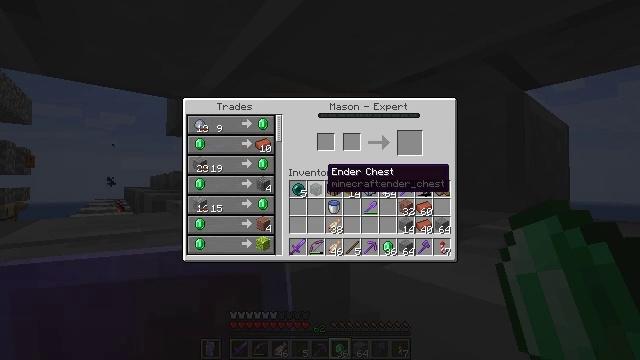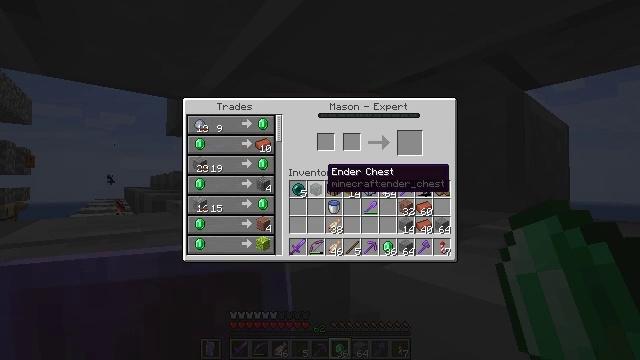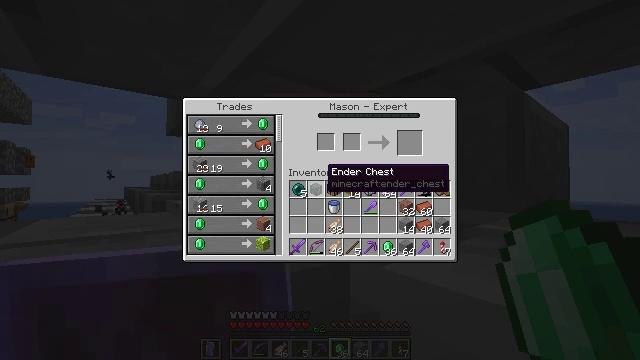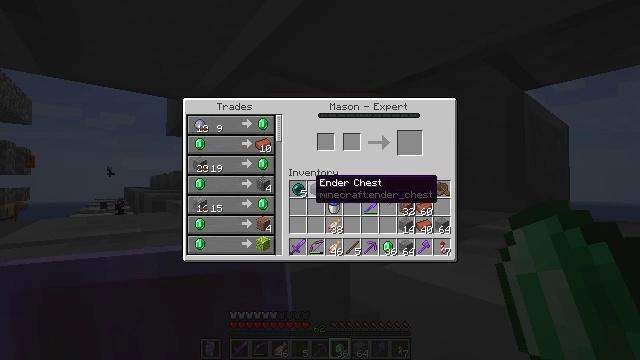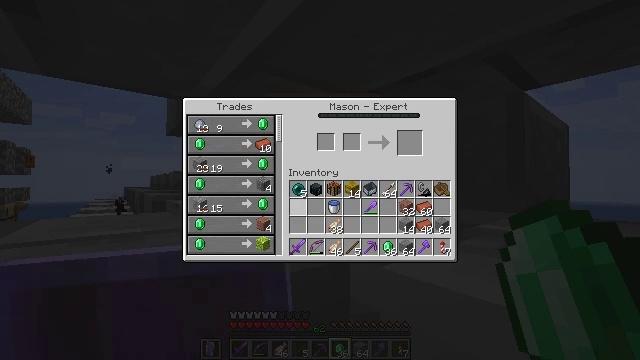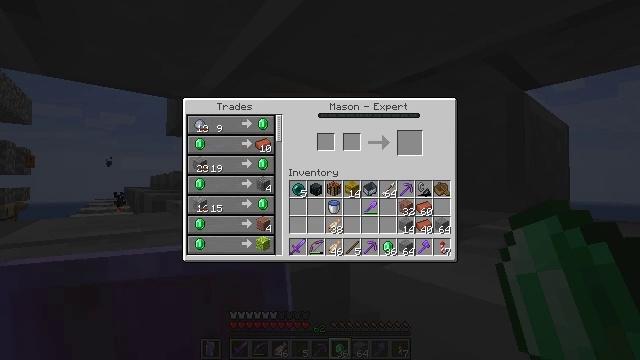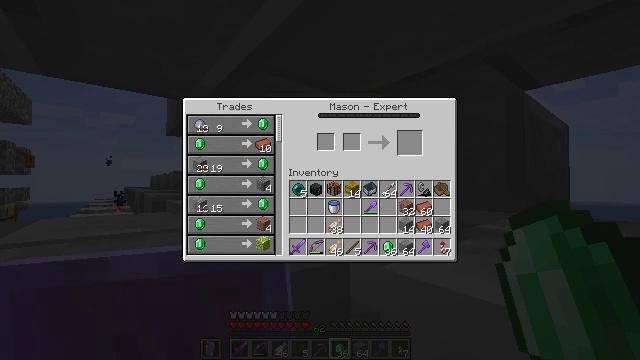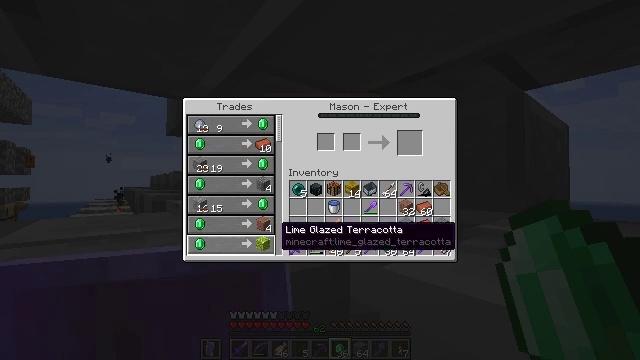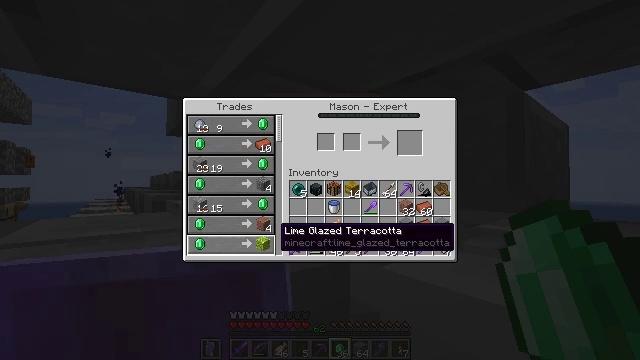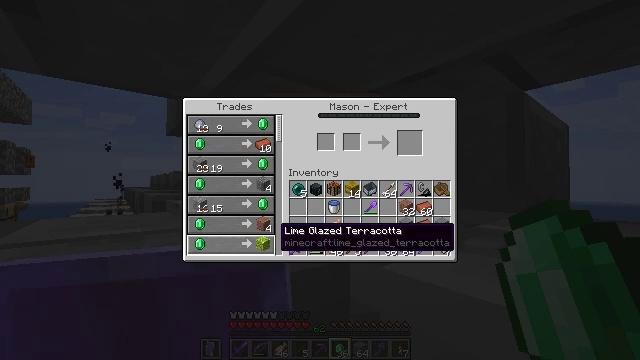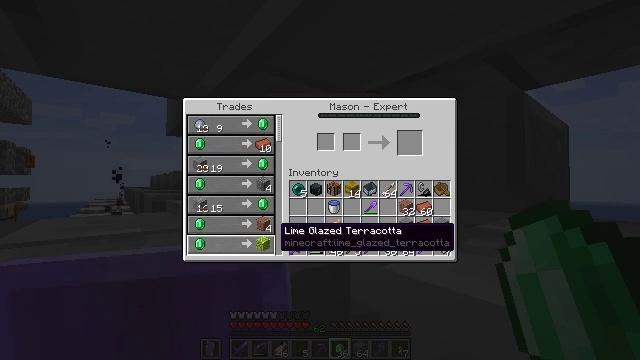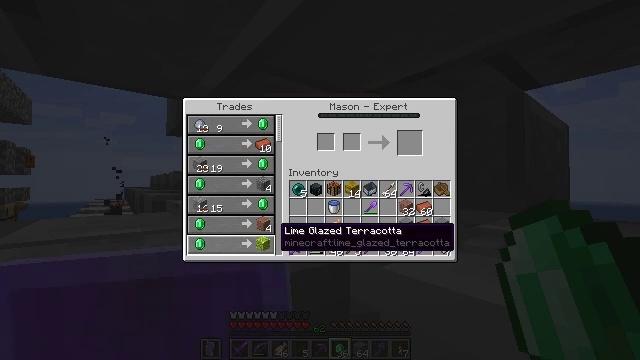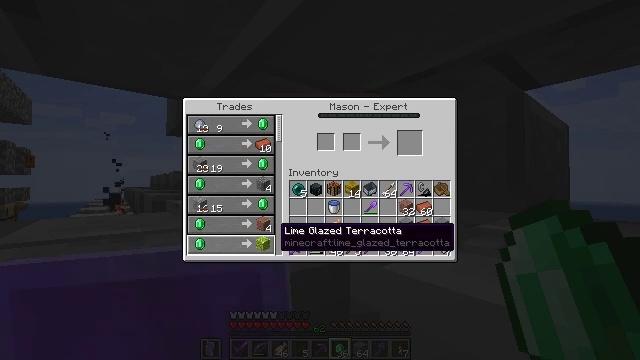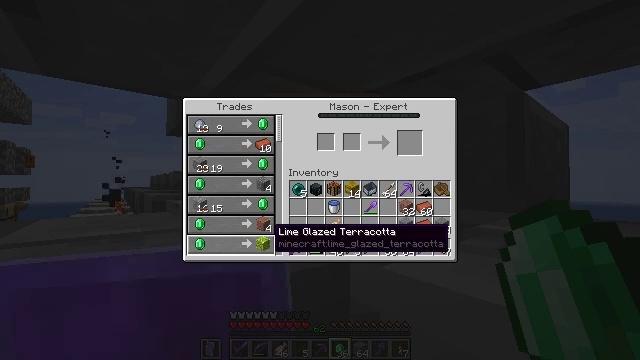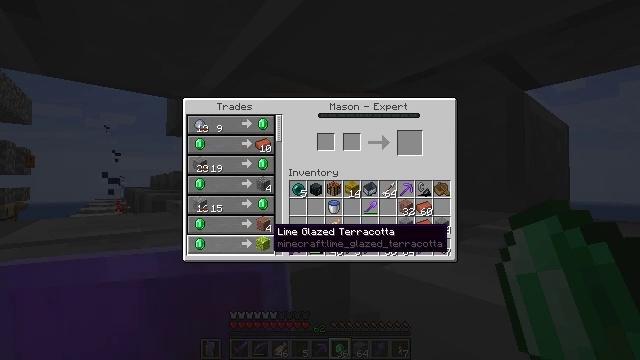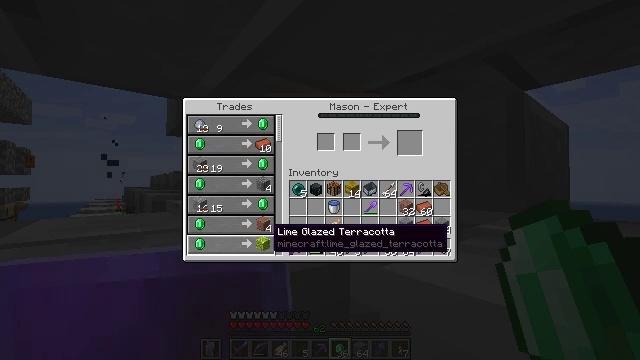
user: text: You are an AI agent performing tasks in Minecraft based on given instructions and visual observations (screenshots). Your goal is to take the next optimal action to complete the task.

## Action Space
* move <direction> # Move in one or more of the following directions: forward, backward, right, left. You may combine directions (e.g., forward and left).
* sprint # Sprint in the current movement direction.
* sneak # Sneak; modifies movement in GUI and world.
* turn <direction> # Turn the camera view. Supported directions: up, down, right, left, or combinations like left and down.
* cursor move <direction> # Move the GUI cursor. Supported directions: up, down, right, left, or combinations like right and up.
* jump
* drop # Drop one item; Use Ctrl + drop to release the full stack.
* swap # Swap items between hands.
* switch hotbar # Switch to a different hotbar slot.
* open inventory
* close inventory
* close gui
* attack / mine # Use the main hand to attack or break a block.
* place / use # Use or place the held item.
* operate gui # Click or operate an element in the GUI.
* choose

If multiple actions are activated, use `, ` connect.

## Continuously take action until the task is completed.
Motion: motion action
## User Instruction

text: craft item lime terracotta
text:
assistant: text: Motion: no_op
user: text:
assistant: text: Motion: no_op
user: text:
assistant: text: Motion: turn left and down
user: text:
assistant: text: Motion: turn left and down
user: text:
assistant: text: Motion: turn left and down
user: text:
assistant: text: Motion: turn down
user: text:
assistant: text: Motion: no_op
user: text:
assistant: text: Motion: no_op
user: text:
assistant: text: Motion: no_op
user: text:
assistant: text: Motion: no_op
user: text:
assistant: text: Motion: no_op
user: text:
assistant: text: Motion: no_op
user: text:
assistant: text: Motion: no_op
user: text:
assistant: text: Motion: no_op
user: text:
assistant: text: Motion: no_op
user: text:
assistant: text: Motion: no_op
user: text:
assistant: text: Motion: no_op
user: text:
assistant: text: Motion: no_op
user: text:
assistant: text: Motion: no_op
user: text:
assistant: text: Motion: no_op
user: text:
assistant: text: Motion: no_op
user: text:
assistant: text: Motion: no_op
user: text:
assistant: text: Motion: no_op
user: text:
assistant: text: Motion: no_op
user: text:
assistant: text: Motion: no_op
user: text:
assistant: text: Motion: no_op
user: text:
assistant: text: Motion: no_op
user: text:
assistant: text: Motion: no_op
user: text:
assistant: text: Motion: no_op
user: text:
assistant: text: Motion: no_op